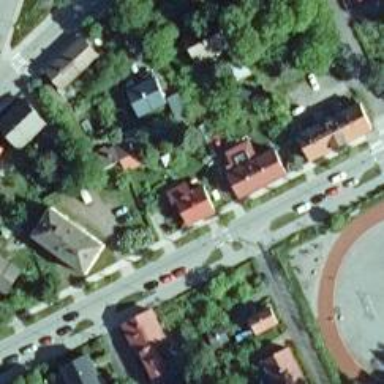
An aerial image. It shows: Residential road with asphalt surface.